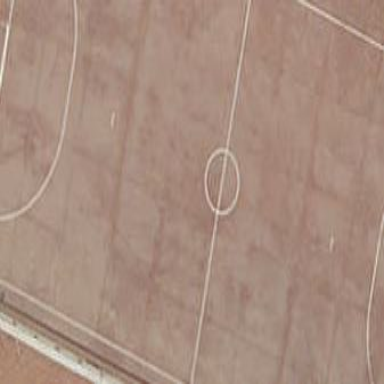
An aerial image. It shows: Futsal pitch for leisure and sports activities.